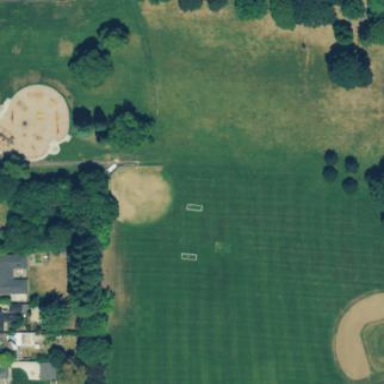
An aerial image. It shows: Baseball pitch for leisure land activities.